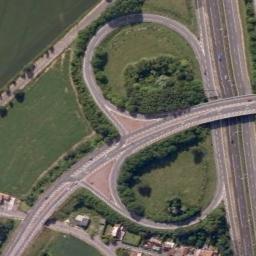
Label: overpass